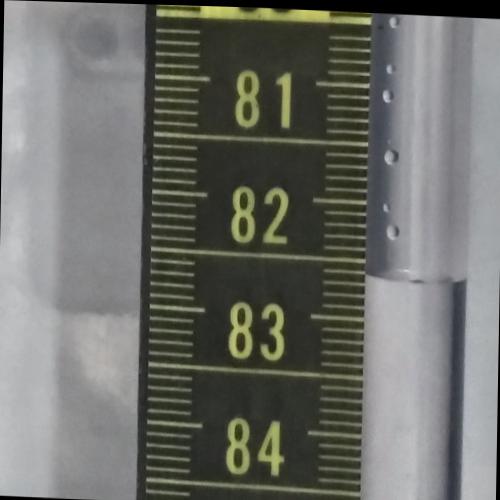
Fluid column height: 82.6 cm